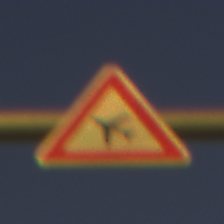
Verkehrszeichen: FlugbetriebRechts
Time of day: SunriseSunset
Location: Outdoor (RoadRail)
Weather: PartlyCloudy
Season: NotSpecified
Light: Natural